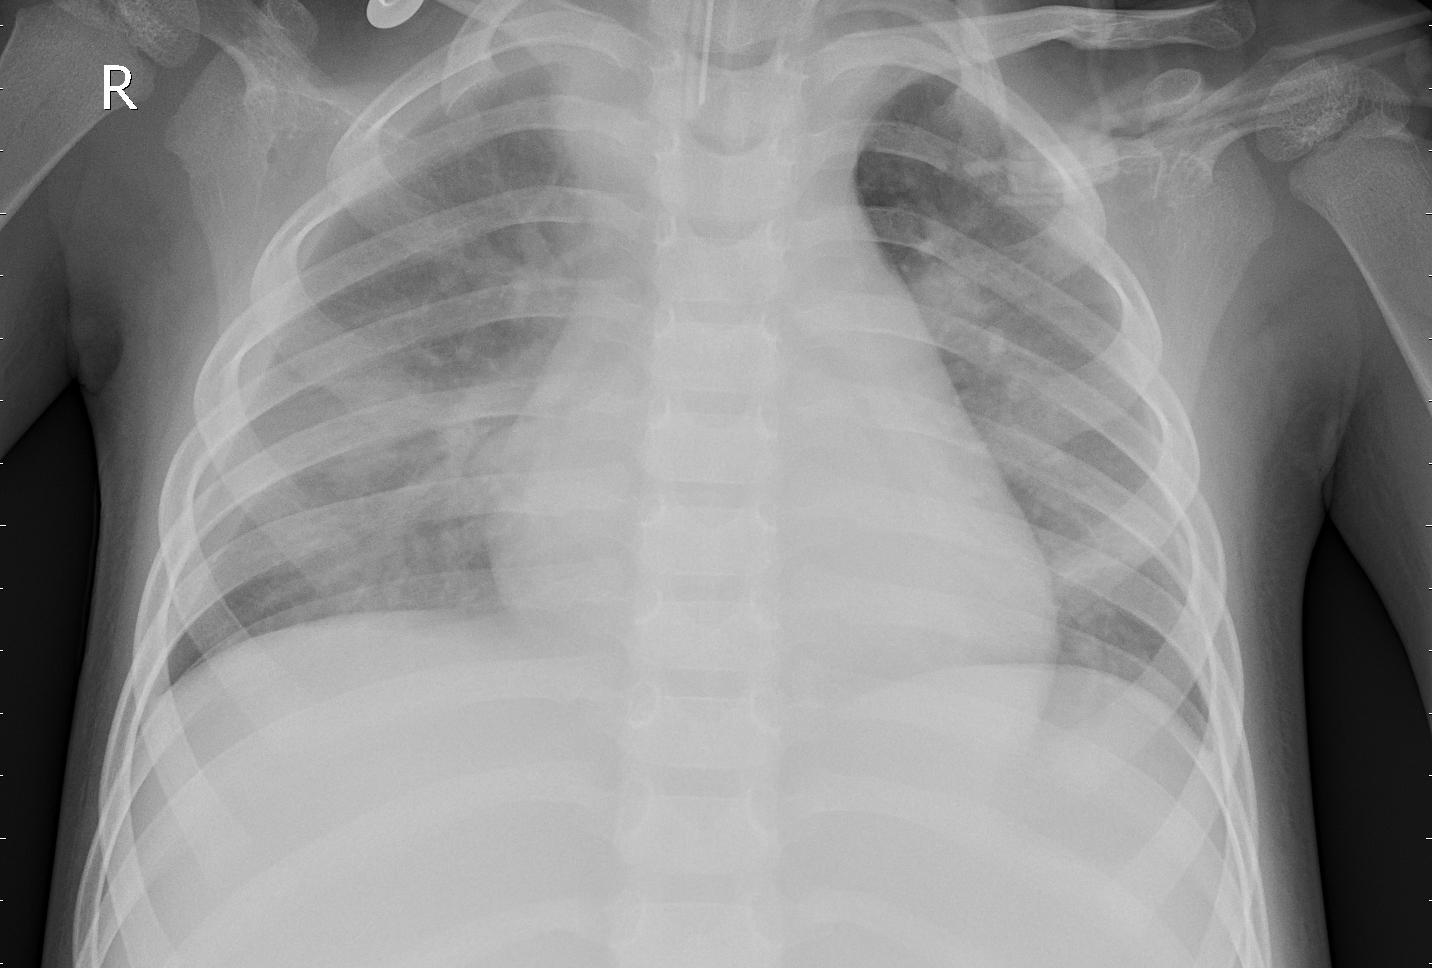
Diagnosis: PNEUMONIA